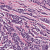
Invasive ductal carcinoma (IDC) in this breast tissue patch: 1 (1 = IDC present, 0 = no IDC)